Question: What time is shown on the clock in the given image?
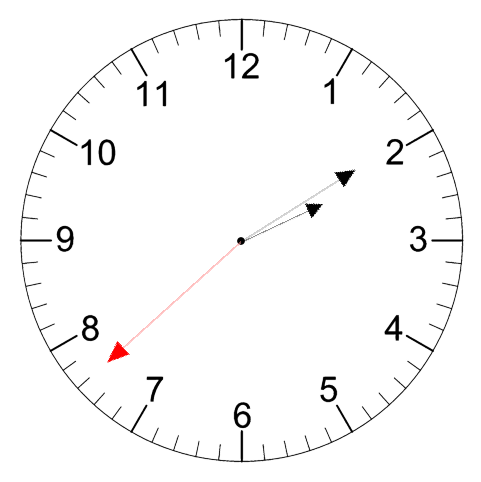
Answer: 02:09:38